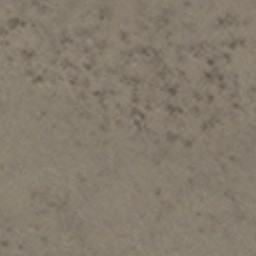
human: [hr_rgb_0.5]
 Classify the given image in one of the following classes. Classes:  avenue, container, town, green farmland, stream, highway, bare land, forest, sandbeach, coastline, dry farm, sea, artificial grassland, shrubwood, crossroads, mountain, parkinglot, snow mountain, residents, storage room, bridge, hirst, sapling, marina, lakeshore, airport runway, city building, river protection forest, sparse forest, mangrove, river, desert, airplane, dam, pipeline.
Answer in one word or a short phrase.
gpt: bare land